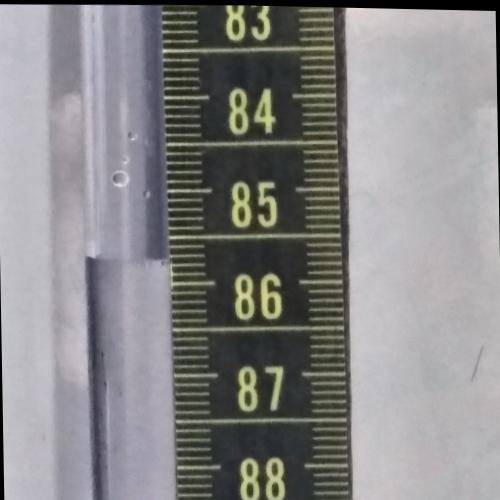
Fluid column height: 85.7 cm